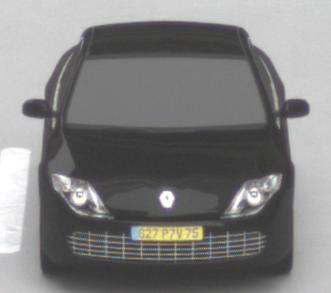
Make: Renault
Model: Laguna Coupé TCe 170
Detailed model: Laguna (III) Coupé
Model produced from: 2010/11
Model produced until: 2011/05
Doors: 2
Color: black
Road condition: dry road
Daytime: midday
Contrast: low contrast